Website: bh-photo
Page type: account-dashboard
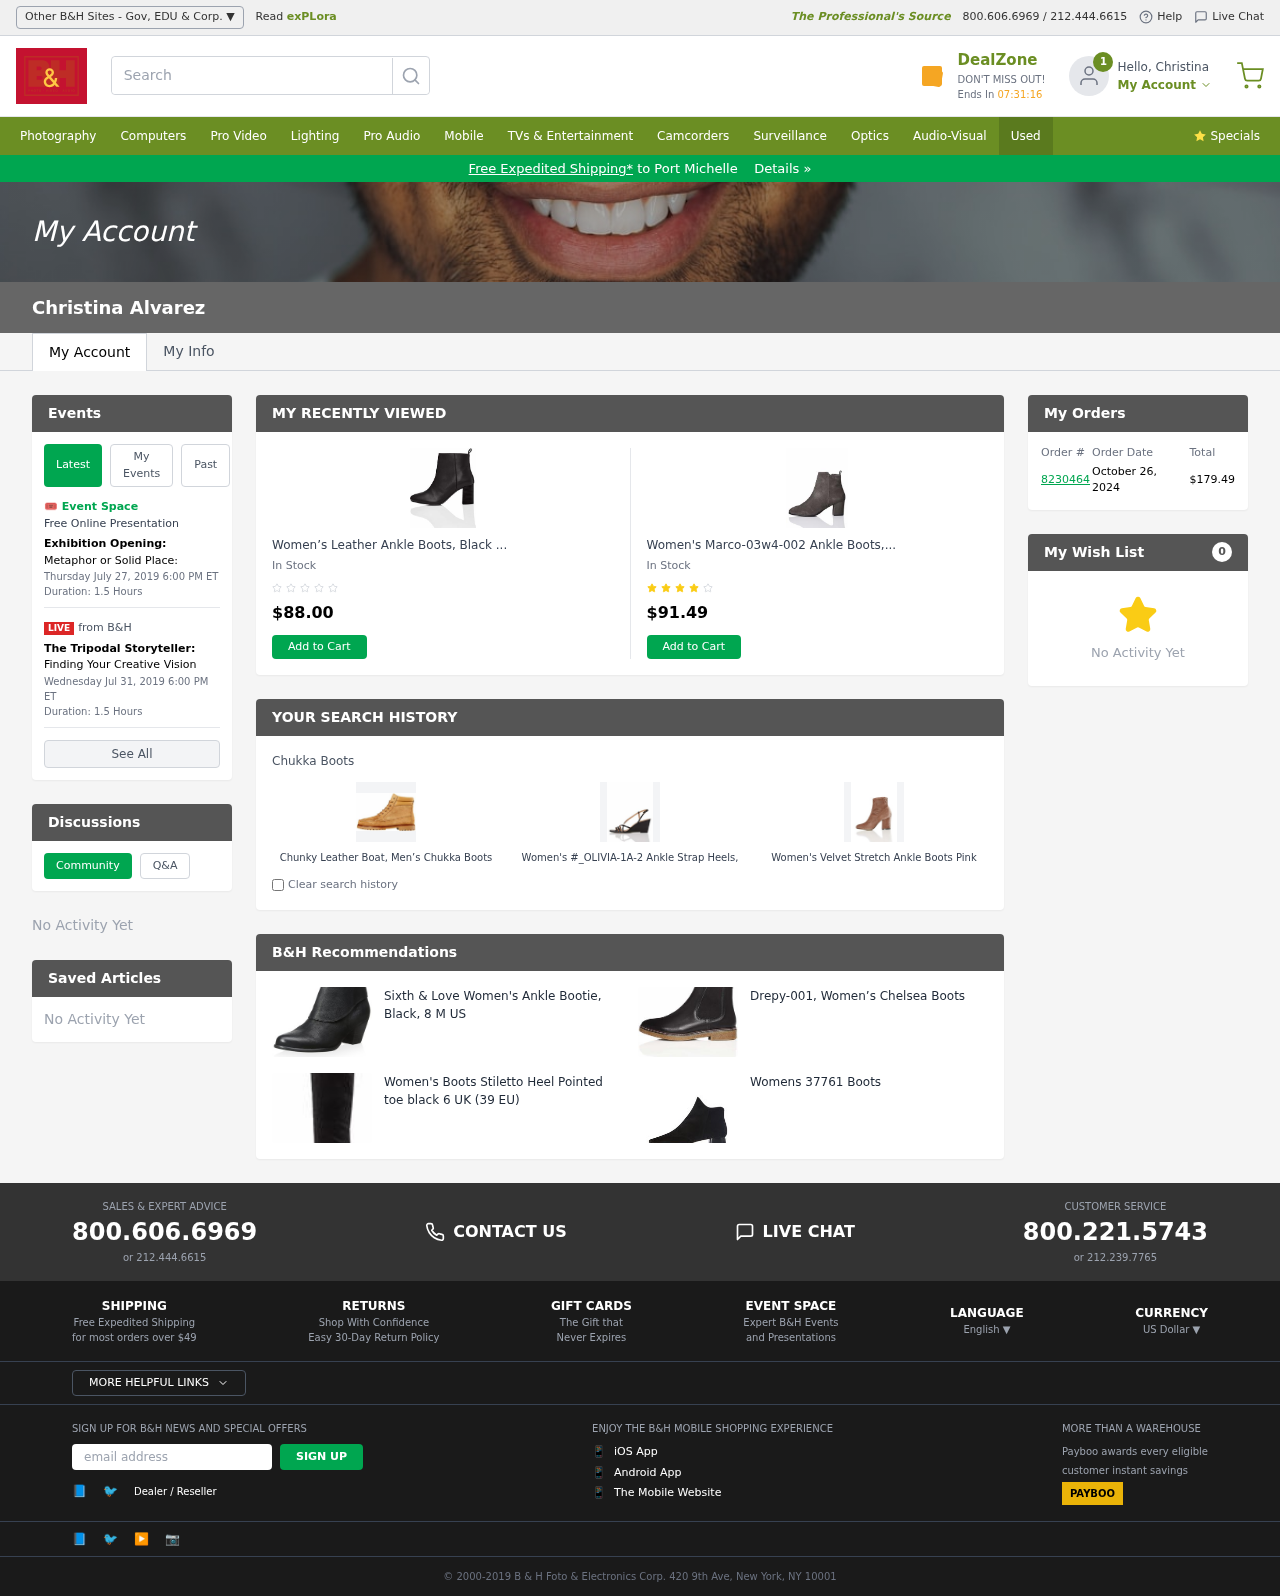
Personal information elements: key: PII_CITY
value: Port Michelle
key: PII_EMAIL
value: christinaalvarez@hotmail.com
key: PII_FIRSTNAME
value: Christina
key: PII_FULLNAME
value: Christina Alvarez
Product elements: key: PRODUCT1_NAME
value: Women’s Leather Ankle Boots, Black (Black Black), 6 UK
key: PRODUCT1_PRICE
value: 88
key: PRODUCT2_NAME
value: Women's Marco-03w4-002 Ankle Boots, Grey Whisper, 10
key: PRODUCT2_PRICE
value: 91.49
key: PRODUCT3_ITEM_CATEGORY
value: Chukka Boots
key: PRODUCT3_NAME
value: Chunky Leather Boat, Men’s Chukka Boots
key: PRODUCT4_NAME
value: Women's #_OLIVIA-1A-2 Ankle Strap Heels, Black, 5
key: PRODUCT5_NAME
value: Women's Velvet Stretch Ankle Boots Pink 4 UK (37 EU),119750
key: PRODUCT6_NAME
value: Sixth & Love Women's Ankle Bootie, Black, 8 M US
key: PRODUCT7_NAME
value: Drepy-001, Women’s Chelsea Boots
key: PRODUCT8_NAME
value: Women's Boots Stiletto Heel Pointed toe black 6 UK (39 EU)
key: PRODUCT9_NAME
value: Womens 37761 Boots
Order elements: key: ORDER_ID
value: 8230464
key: ORDER_DATE
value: October 26, 2024
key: ORDER_TOTAL
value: $179.49
Other elements: key: WISHLIST_COUNT
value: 0